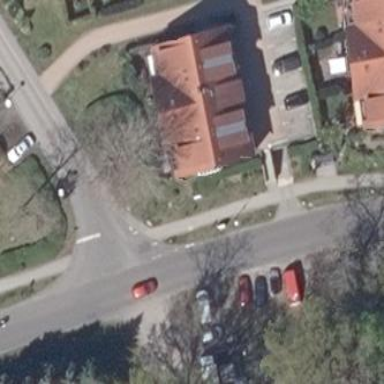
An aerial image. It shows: Residential building with gabled red roof made of roof tiles.